Field crop: maize
Growth stage: 2
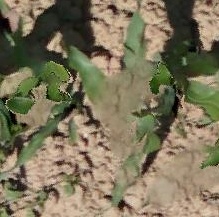
Species: maize